Question: I am using ffmpeg (windows pc) with my webcam to record what happens when i'm out of home.
It works fine, but i can't make dynamic clock and date on screen.
I have tried
'''
-vf "[in]drawtext=fontsize=12:fontfile=arial.ttf:text='%date%':x=10:y=25,
drawtext=fontsize=12:fontfile=arial.ttf:text="%TIME:~0,2%-%TIME:~3,2%-%TIME:~6,2%"
'''
It works, but it shows time only for start moment, than it wont change during video recording.
it looks like:
Is there any method to out time on screen?
Thanks.
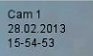
Answer: I've <URL>.